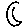
Label: moon